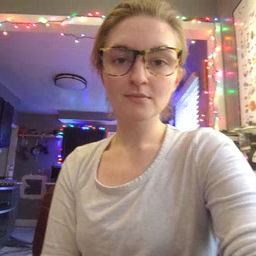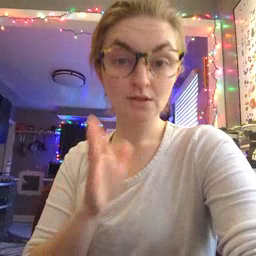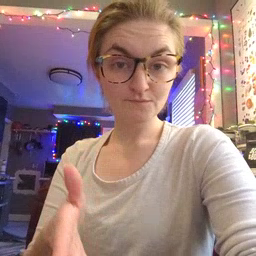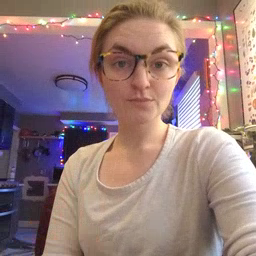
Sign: after